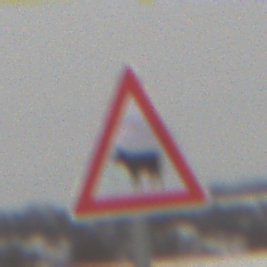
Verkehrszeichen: ViehtriebRechts
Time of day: MorningAfternoon
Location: Outdoor (Nature)
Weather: Overcast
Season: Winter
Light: Natural